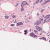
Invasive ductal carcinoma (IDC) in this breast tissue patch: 1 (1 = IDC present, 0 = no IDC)